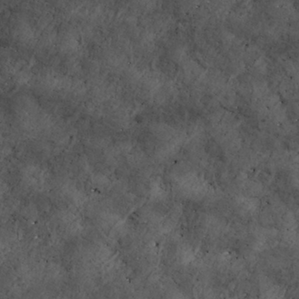
Label: non_frost